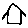
Label: house